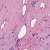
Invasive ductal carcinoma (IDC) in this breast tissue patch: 1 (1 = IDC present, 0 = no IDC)